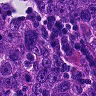
Metastatic tissue present: yes